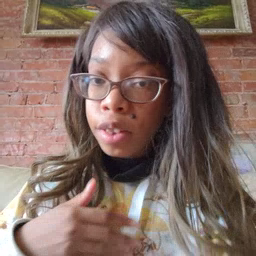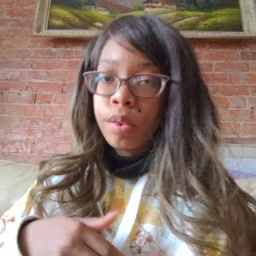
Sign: minemy